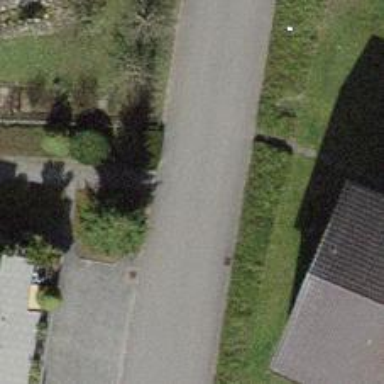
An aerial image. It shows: Alleyway designated as service road.